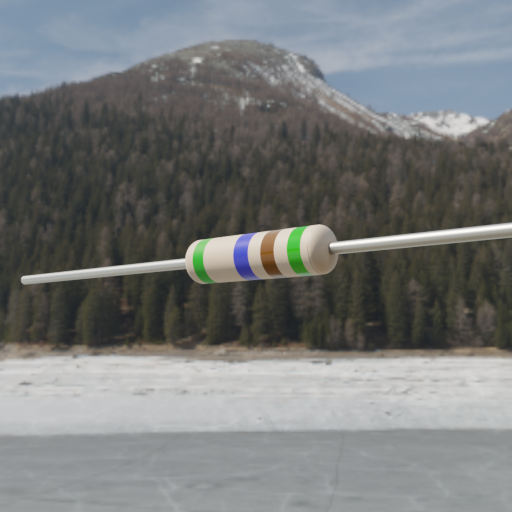
Resistor colour bands (in order): green, blue, brown, green